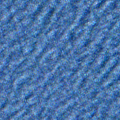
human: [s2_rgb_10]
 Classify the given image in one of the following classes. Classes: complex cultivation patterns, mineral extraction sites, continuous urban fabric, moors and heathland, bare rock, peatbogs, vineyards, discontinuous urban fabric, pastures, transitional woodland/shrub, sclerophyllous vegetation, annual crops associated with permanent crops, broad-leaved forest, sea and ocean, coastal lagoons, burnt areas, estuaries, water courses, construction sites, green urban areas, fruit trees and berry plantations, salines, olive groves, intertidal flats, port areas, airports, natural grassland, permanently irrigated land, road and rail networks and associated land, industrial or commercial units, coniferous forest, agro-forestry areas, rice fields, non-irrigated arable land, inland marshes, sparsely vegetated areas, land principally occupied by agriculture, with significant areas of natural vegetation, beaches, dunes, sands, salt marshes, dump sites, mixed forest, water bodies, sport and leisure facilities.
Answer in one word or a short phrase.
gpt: sea and ocean